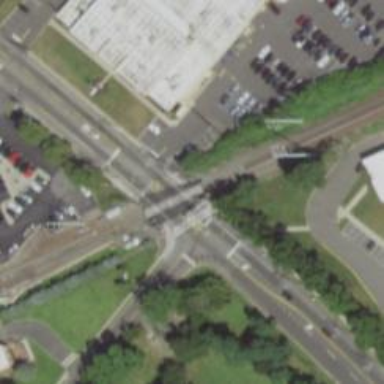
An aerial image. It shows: Uncontrolled zebra crossing.